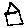
Label: house